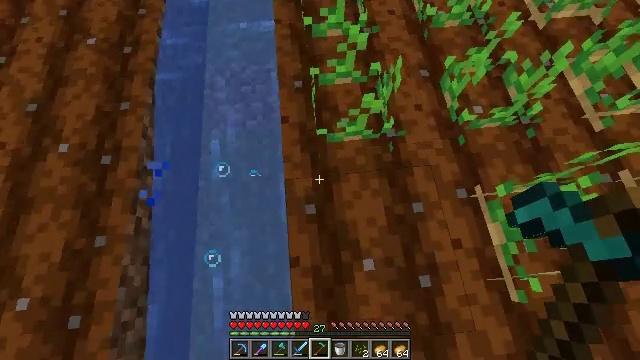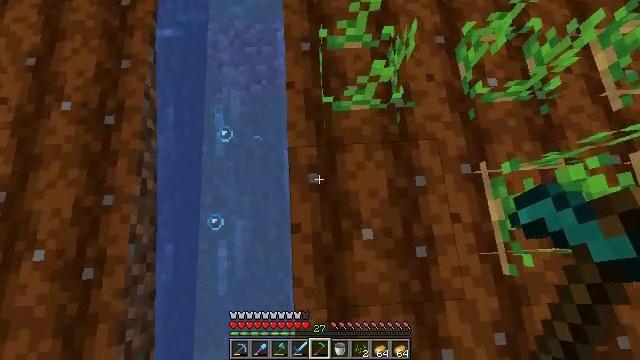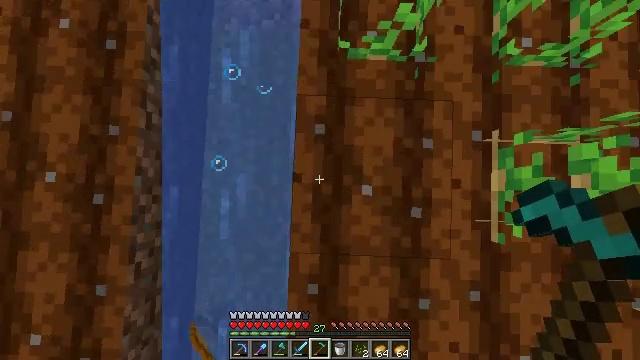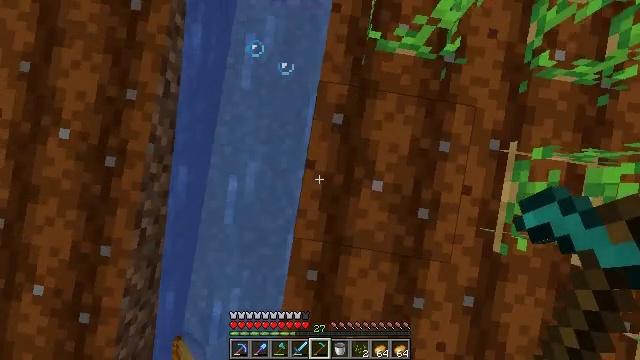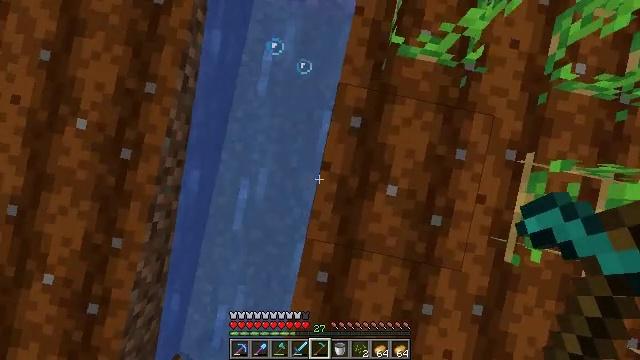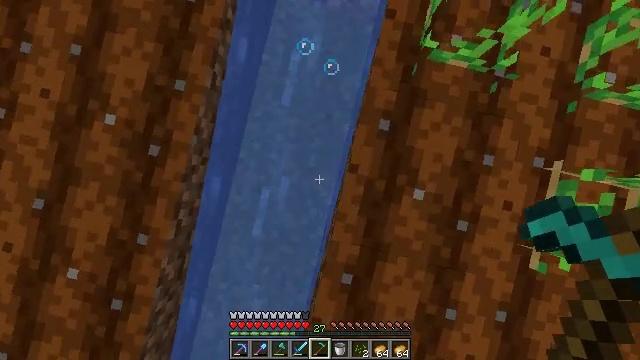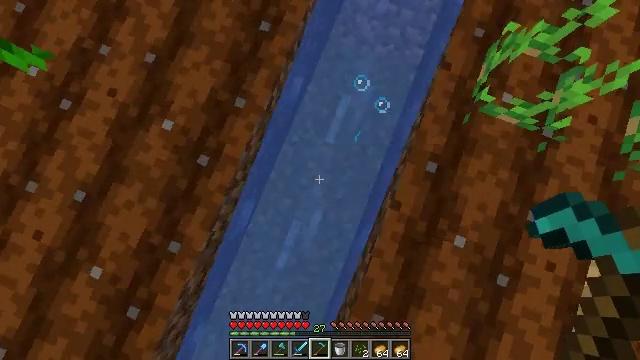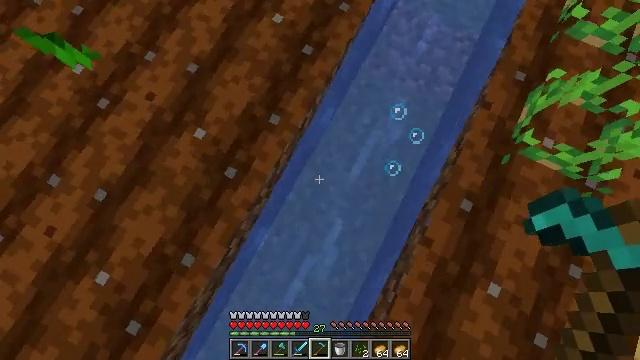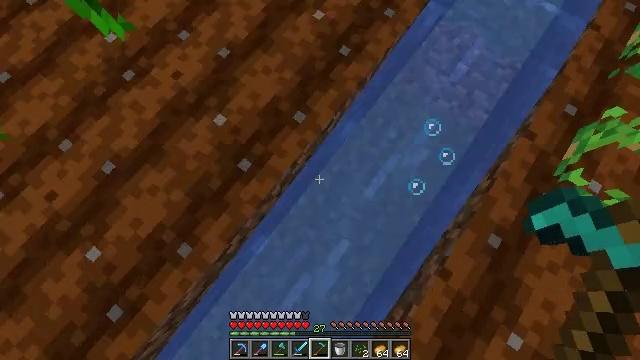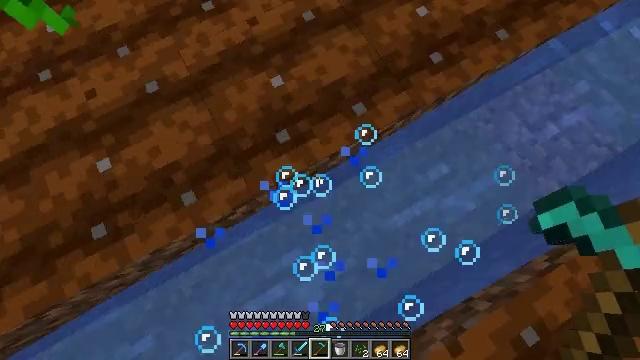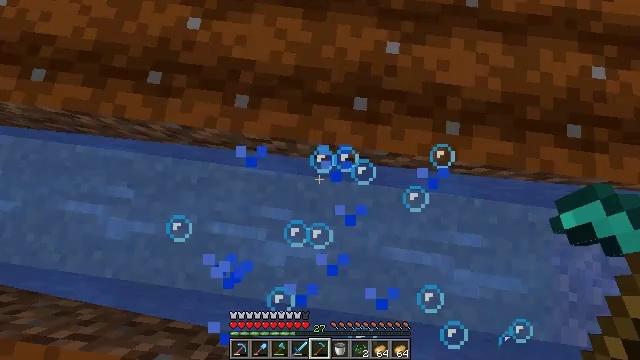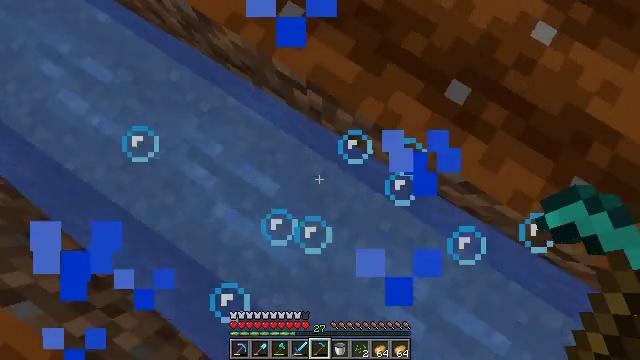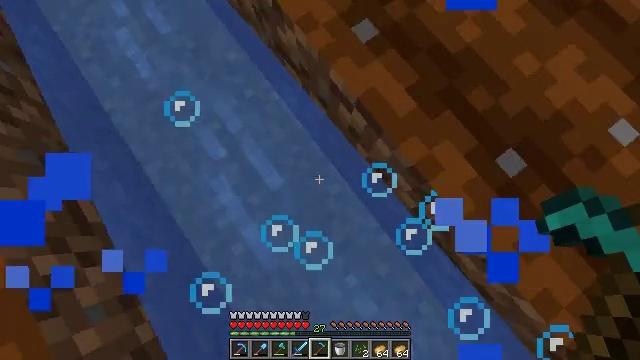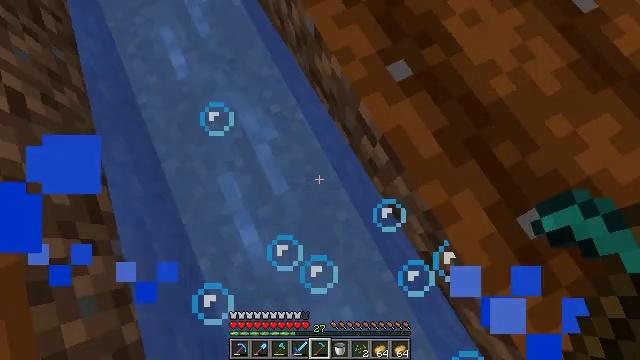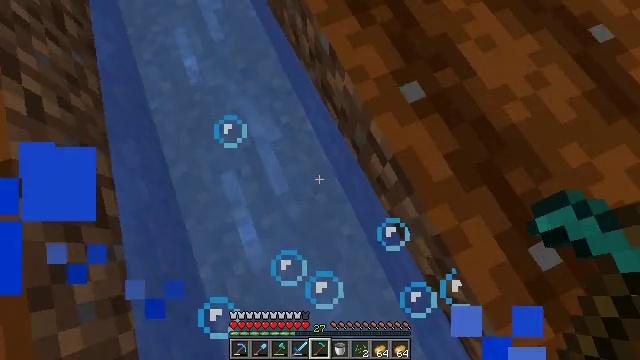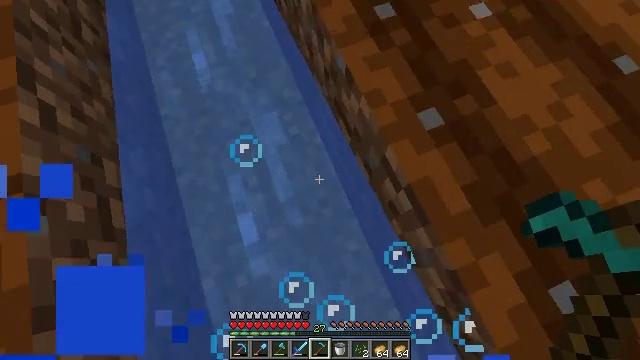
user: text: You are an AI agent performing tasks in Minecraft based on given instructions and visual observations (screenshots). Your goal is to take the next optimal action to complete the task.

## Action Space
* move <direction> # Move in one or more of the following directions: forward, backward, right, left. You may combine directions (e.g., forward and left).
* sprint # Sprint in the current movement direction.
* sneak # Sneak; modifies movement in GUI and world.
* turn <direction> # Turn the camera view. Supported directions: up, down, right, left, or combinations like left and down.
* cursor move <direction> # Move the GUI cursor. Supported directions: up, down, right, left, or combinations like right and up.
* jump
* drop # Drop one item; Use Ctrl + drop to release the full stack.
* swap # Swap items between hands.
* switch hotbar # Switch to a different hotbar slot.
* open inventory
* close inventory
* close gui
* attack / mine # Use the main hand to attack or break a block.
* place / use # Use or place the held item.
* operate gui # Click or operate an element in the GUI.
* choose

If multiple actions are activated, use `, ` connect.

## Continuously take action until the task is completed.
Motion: motion action
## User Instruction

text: Collect potatoes from the garden.
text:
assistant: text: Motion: turn left and down
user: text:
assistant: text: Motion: turn left and down
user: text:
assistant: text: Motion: move left, turn left and down
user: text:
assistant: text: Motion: move left, turn left and down
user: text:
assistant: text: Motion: move left, turn left
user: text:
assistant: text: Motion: move left, turn left and up
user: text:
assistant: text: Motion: turn left and up
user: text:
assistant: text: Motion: turn left and up
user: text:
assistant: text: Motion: turn left
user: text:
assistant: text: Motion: turn left and down
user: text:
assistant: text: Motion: turn left and down
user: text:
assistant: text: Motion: turn left and up
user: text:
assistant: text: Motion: turn left and up
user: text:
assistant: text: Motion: turn left and up
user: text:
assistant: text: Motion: turn left
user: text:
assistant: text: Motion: turn left
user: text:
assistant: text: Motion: move forward, turn left and up
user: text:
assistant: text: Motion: move forward, turn left and up
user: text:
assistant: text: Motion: move forward, turn left and up
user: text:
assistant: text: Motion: move forward, turn left and up
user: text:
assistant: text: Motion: move forward, turn left and up
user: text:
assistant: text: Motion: move forward, turn left and up
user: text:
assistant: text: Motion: move forward, turn left and up
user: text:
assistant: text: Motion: move forward, turn left and up
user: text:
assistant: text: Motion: move forward, turn up
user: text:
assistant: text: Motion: move forward
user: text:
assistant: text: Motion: move forward
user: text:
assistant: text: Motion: move forward
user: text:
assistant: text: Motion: move forward
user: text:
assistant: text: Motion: move forward, turn right and down